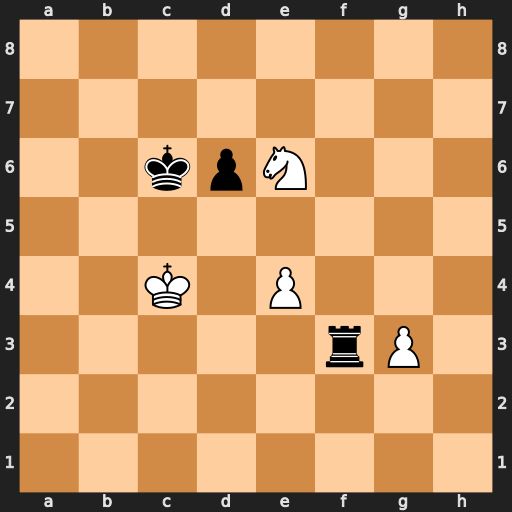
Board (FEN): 8/8/2kpN3/8/2K1P3/5rP1/8/8
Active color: w
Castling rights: -
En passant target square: -
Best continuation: Nd4+ Kd7 Nxf3